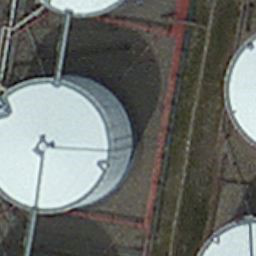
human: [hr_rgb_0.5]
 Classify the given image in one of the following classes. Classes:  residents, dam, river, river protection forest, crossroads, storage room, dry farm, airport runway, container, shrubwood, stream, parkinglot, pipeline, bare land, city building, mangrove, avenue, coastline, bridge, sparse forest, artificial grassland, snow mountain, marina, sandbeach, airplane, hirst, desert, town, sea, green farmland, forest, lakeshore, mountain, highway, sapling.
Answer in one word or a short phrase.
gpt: storage room